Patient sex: F
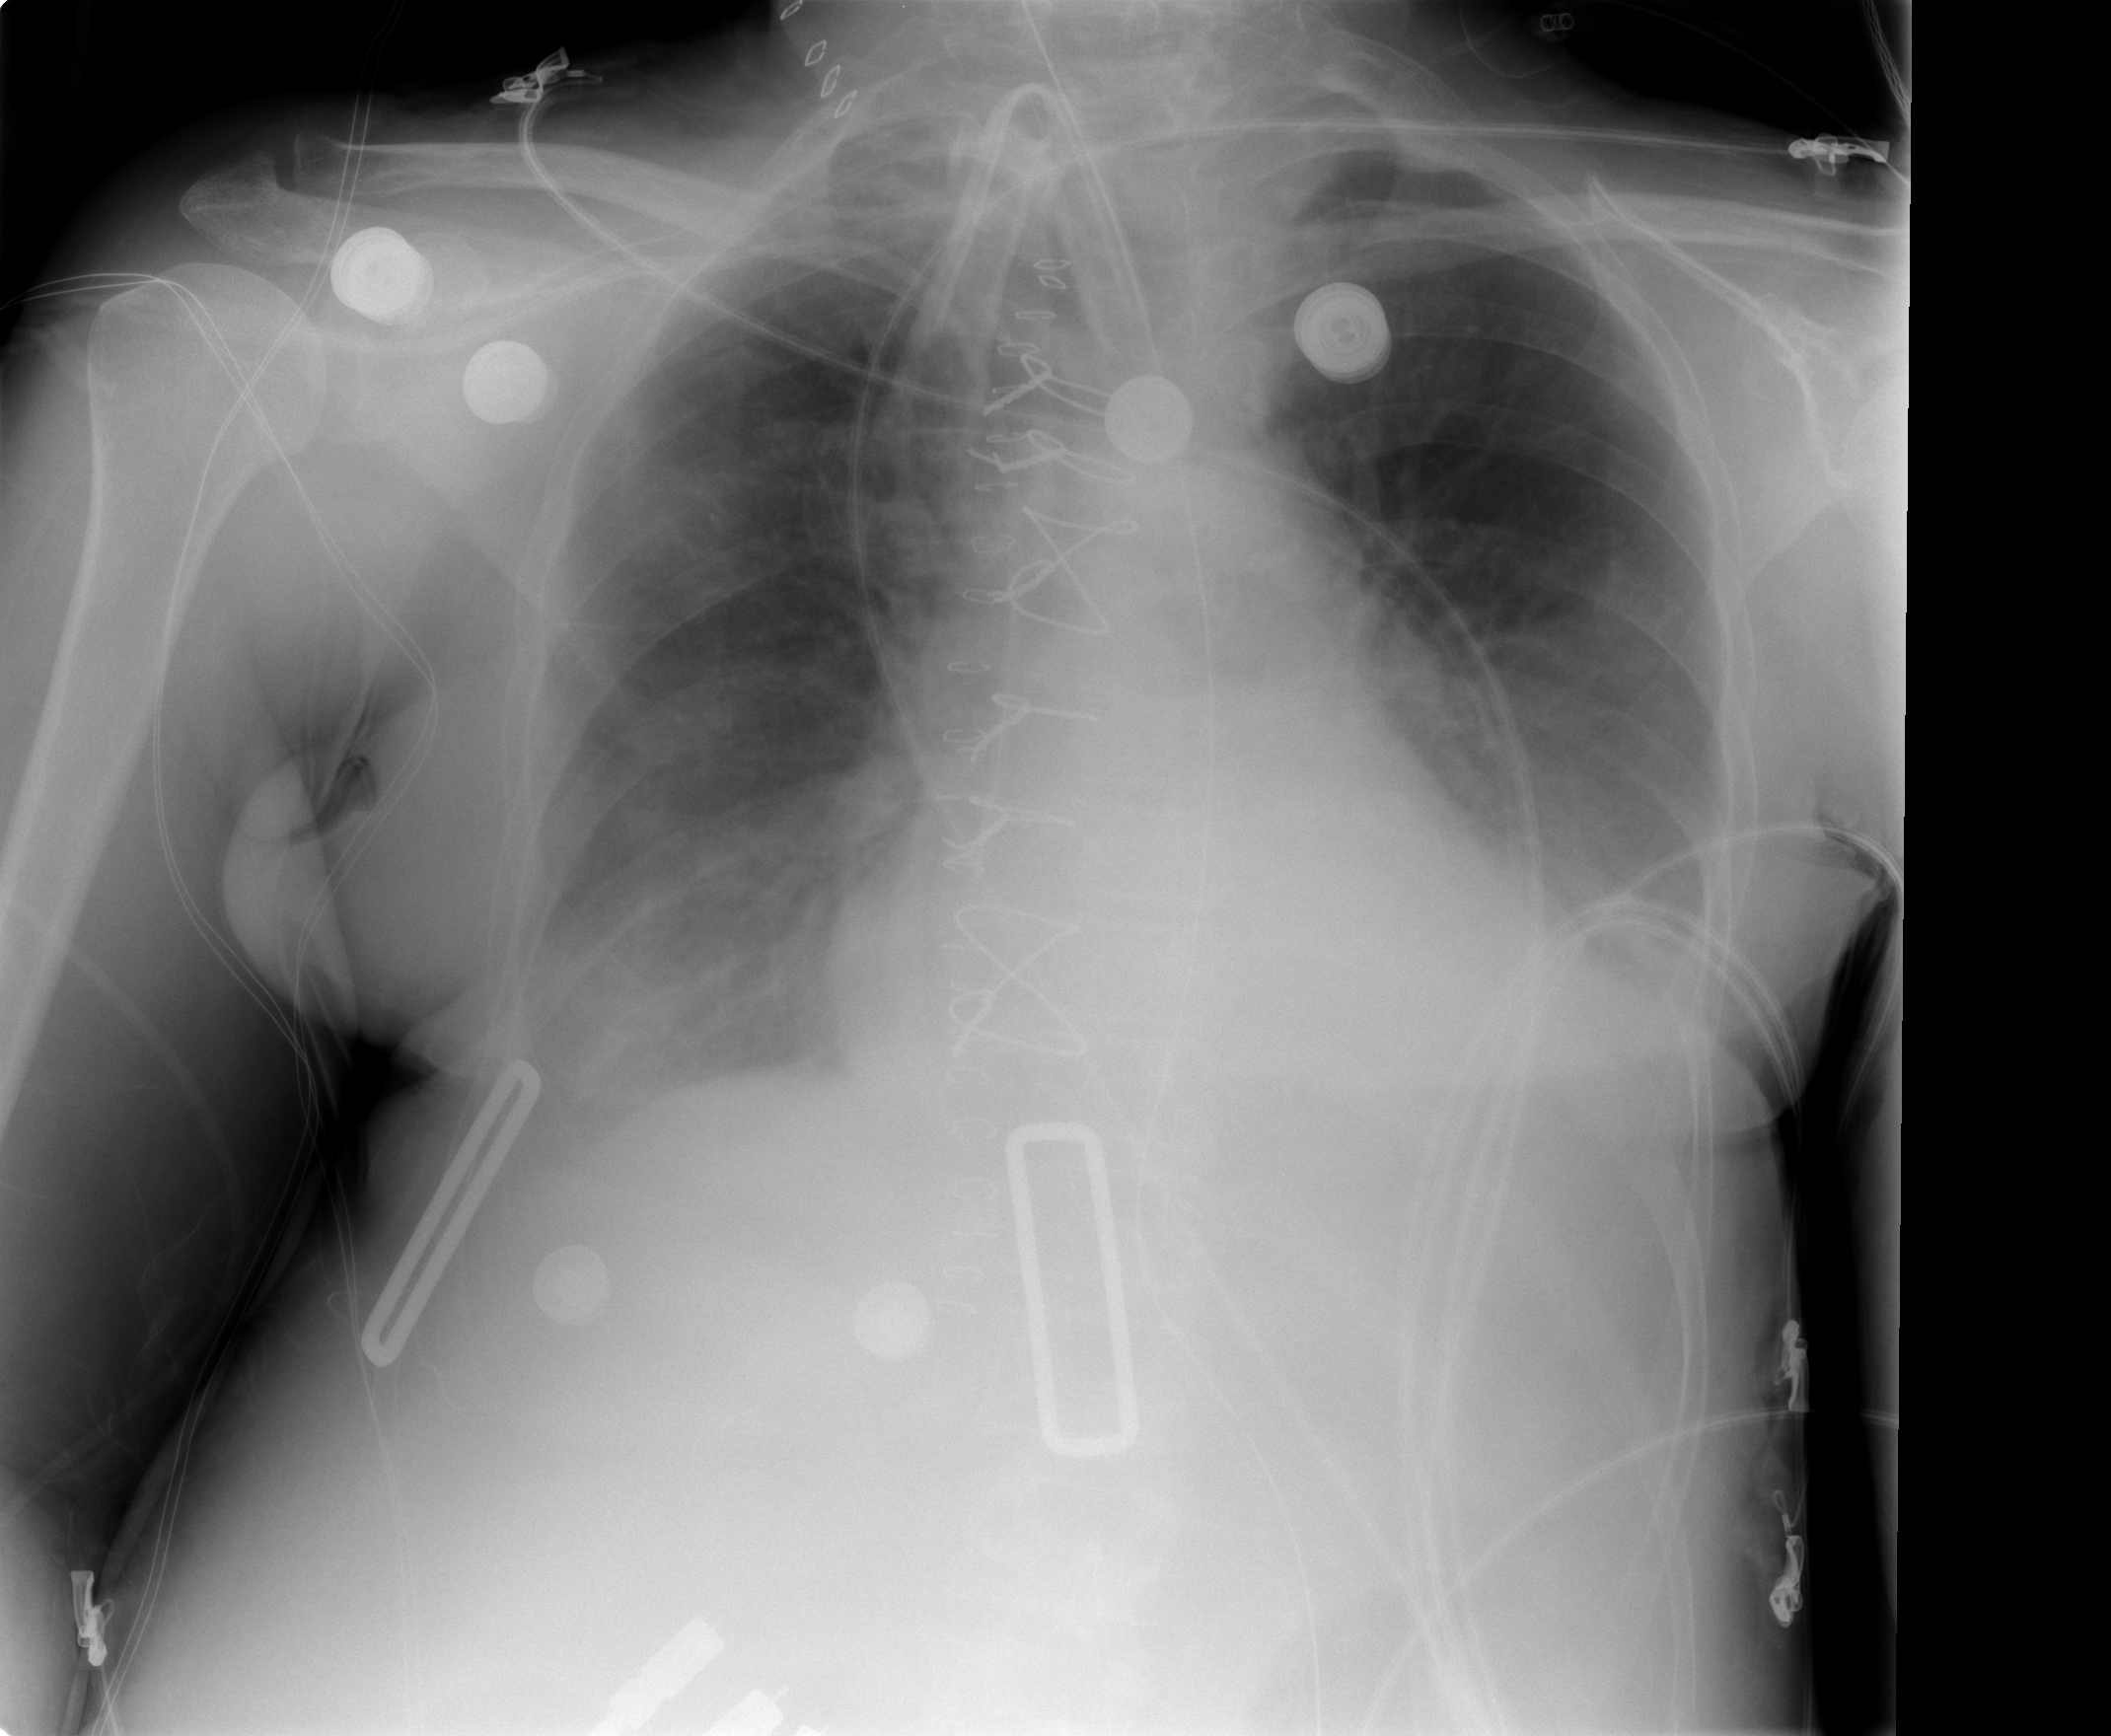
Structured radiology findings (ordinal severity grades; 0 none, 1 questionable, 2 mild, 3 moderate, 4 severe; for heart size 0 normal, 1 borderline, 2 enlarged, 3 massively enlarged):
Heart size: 1
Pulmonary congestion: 2
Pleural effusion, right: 1
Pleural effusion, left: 1
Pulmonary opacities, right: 1
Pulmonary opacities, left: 0
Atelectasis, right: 2
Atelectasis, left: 2